Current action and preconditions to check: trajectory_clear

Your task: For each precondition in the list above, predict whether it will hold at this action.

Consider the current scene as observed from the mobile robot's camera, and analyze the predicted future states of all dynamic agents (e.g., people, animals, vehicles, or any moving entities) within the NEXT SECOND.

IMPORTANT: Only answer "very likely" if you are absolutely certain—based on strong, clear evidence—that a dynamic agent will violate the precondition in the predicted future state. Do NOT answer "very likely" for unlikely, ambiguous, or low-probability risks.

Ask yourself for each precondition: Is there a high probability, with clear and convincing evidence, that the predicted future states of any dynamic agent will interfere with the predicted future state of the currently executing action within the NEXT SECOND, causing that precondition to fail?

Assess the risk level based on these predictions. Use "likely" or "very likely" if motions create a clear risk of interference.

Use "neutral" or "improbable" if agents are nearby but their predicted paths are clearly diverging or non-conflicting.

Failure Risk Categories: "very improbable", "improbable", "neutral", "likely", "very likely"

Answer Format: Output ONLY the probability_of_failure value from these categories: "very improbable", "improbable", "neutral", "likely", "very likely"

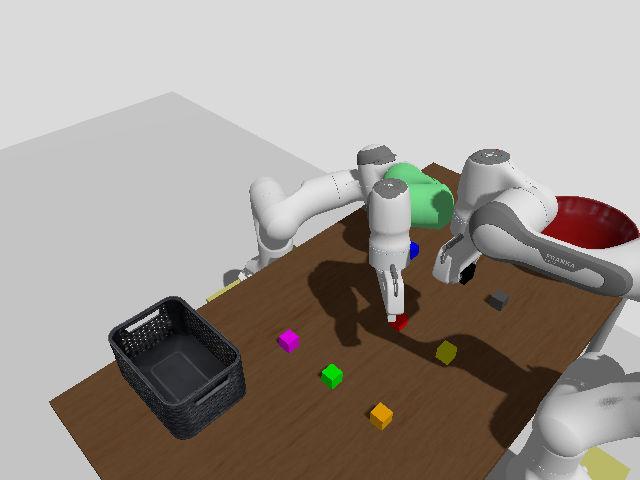

Answer: neutral